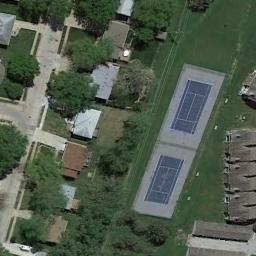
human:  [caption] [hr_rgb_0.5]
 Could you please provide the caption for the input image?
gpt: Tennis court on the lawn next to the residential area .

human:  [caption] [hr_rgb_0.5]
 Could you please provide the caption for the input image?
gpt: The tennis court is on the grass next to some buildings and trees .

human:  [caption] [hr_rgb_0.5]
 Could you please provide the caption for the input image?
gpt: The tennis courts are surrounded by grass .

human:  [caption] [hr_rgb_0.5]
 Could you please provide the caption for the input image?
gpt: There is a long blue and green tennis court in the picture .

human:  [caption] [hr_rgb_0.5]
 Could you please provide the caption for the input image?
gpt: The tennis courts are on a green meadow beside some trees and buildings .